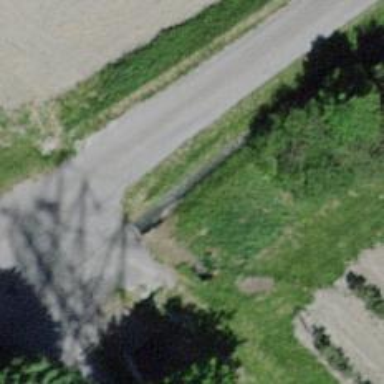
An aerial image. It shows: Culvert tunnel crossing ditch waterway.